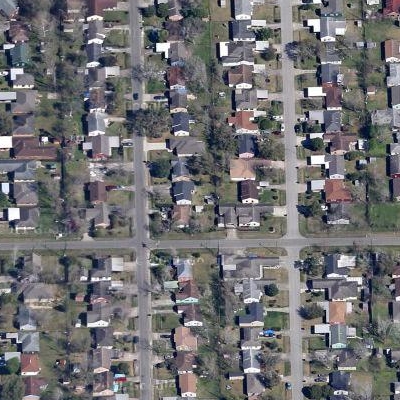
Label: Resident